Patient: sex M, age 57
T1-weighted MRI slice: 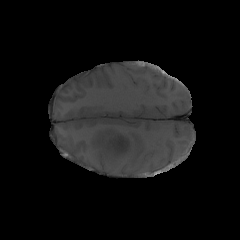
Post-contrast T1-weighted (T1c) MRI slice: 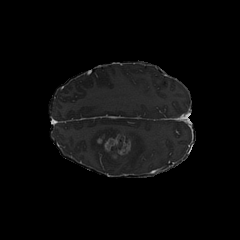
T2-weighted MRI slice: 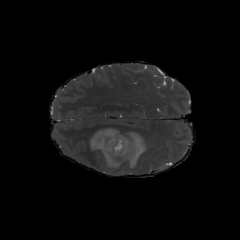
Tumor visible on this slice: yes
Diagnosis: Glioblastoma, IDH-wildtype
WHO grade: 4